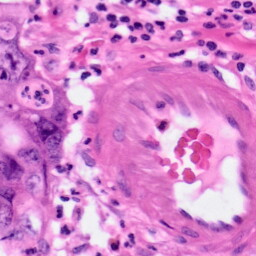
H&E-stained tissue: Pancreatic